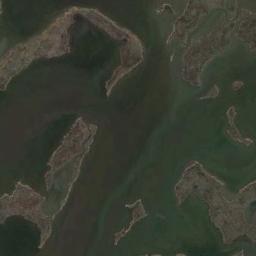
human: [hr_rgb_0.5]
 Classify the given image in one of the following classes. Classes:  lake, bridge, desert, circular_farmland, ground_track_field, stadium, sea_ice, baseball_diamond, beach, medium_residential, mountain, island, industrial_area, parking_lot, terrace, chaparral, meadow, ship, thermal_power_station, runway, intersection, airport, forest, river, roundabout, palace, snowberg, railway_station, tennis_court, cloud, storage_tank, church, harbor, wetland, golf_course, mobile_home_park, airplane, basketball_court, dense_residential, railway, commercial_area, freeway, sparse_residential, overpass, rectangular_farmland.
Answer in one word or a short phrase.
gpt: wetland